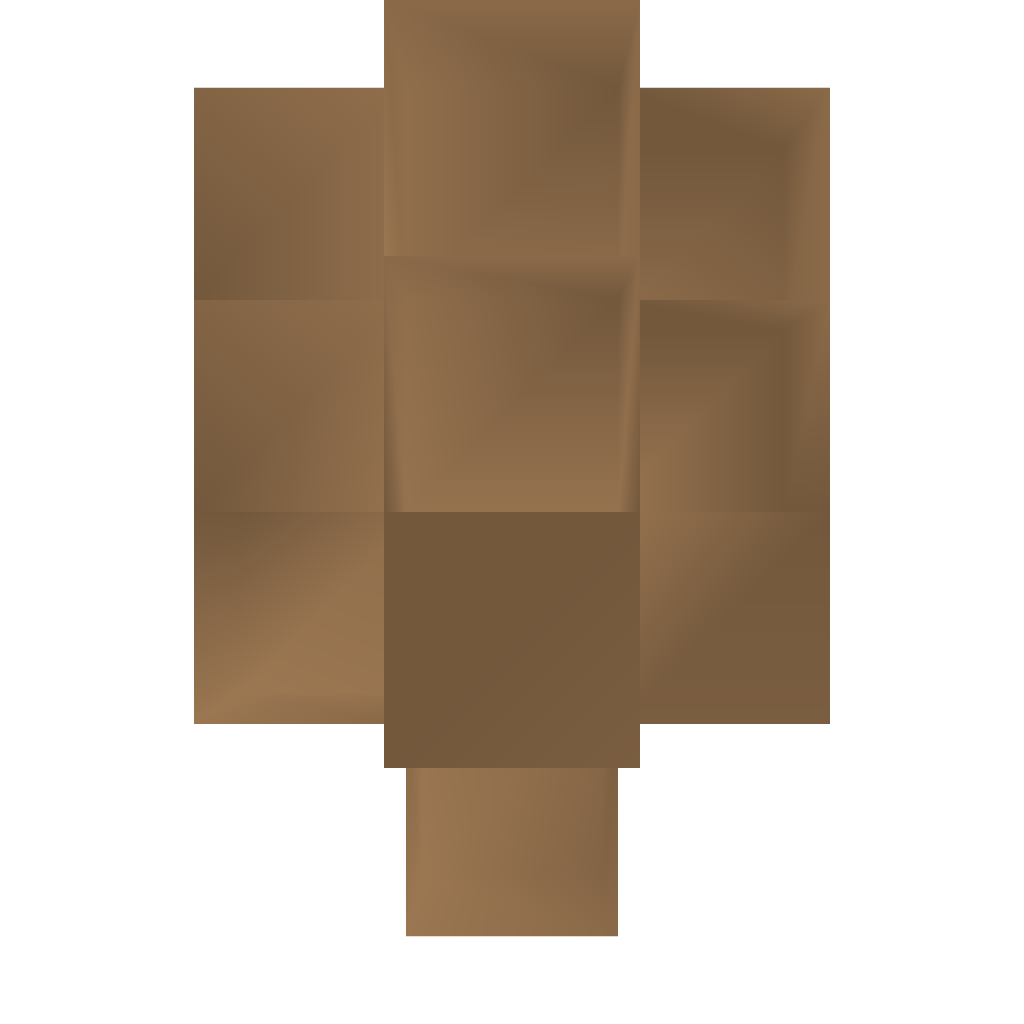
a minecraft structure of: Wood Lamp bad low quality